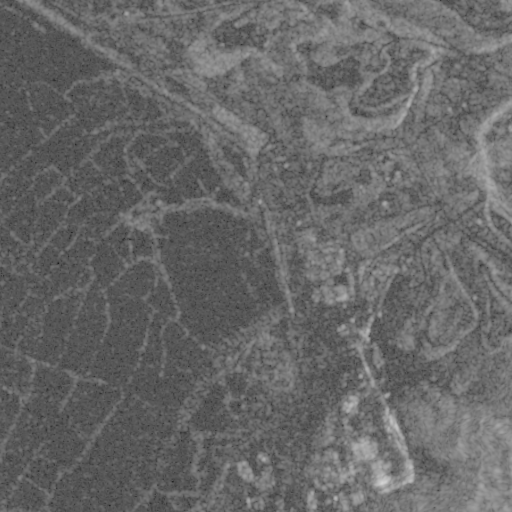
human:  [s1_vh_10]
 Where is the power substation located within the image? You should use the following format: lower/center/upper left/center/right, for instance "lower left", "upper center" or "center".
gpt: The power substation is located in the lower right of the image.
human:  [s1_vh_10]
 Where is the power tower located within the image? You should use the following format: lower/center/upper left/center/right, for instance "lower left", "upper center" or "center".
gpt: The power tower is located in the lower right of the image.
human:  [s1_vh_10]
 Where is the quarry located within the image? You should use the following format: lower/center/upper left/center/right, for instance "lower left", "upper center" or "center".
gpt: The quarry is located in the upper right of the image.
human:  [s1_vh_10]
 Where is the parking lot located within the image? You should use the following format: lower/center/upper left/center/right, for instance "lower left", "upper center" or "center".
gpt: There is no parking lot in the image.

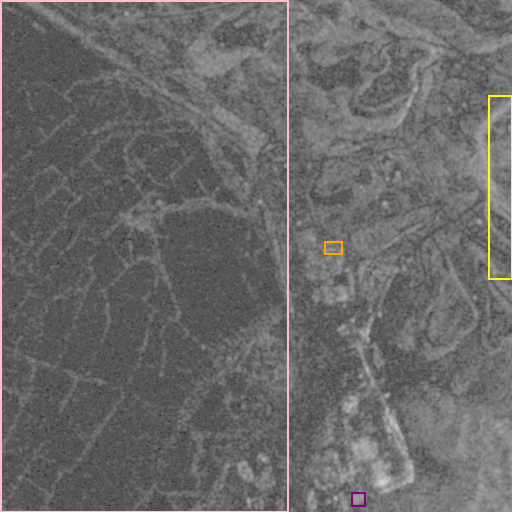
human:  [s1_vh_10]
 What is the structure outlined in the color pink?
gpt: The structure outlined in pink is a landfill.
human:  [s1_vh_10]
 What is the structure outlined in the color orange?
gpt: The structure outlined in orange is a parking lot.
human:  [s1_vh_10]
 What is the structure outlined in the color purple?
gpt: The structure outlined in purple is a power substation.
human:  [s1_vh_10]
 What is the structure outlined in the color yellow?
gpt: The structure outlined in yellow is a quarry.
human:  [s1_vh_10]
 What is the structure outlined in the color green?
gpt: There is no green outline.